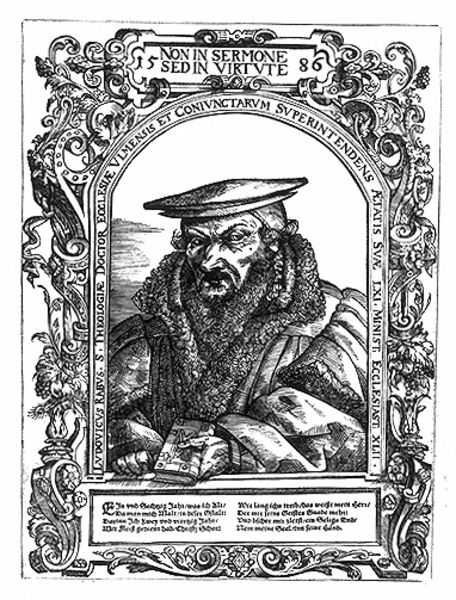
Titel: Bildnis des Jakob Rabus
Künstler: Philipp Röhnlein
Institution: (Seriendruck)
Schlagwörter: hand, himmel, mann, weiß, fenster, hut, nase, schwarz, zeichnung, blick, ornament, alt, bart, kappe, mütze, augen, bibel, böse, falten, kragen, pelz, rahmen, ärmel, bild, bildnis, hände, portrait, porträt, mantel, händler, tugend, ranken, kopfbedeckung, holzschnitt, schrift, grafik, inschrift, finster, grimmig, ornamente, nische, buch, druck, druckgraphik, schwarz-weiss, druckgrafik, stich, portait, seite, illustration, text, ranke, voluten, mittelalter, luther, wut, volute, kupferstich, doktor, latein, lateinisch, fugger, sauer, reformation, grotesken, humanist, erasmus, theologe, griesgram, theologie, virtus, bibek, volutn, rabus, müntzer, 1586, non in sermone, tuegnd, kaardinal